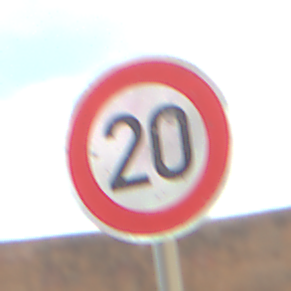
Verkehrszeichen: Geschwindigkeit20
Umgebung: Outdoor, Suburban
Tageszeit: Midday
Wetter: PartlyCloudy
Licht: Natural
Jahreszeit: NotSpecified
Kontrast: HighContrast